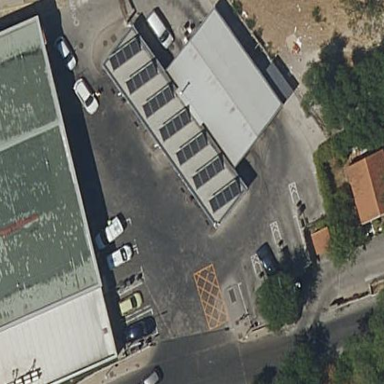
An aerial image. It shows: Car wash facility located inside building.